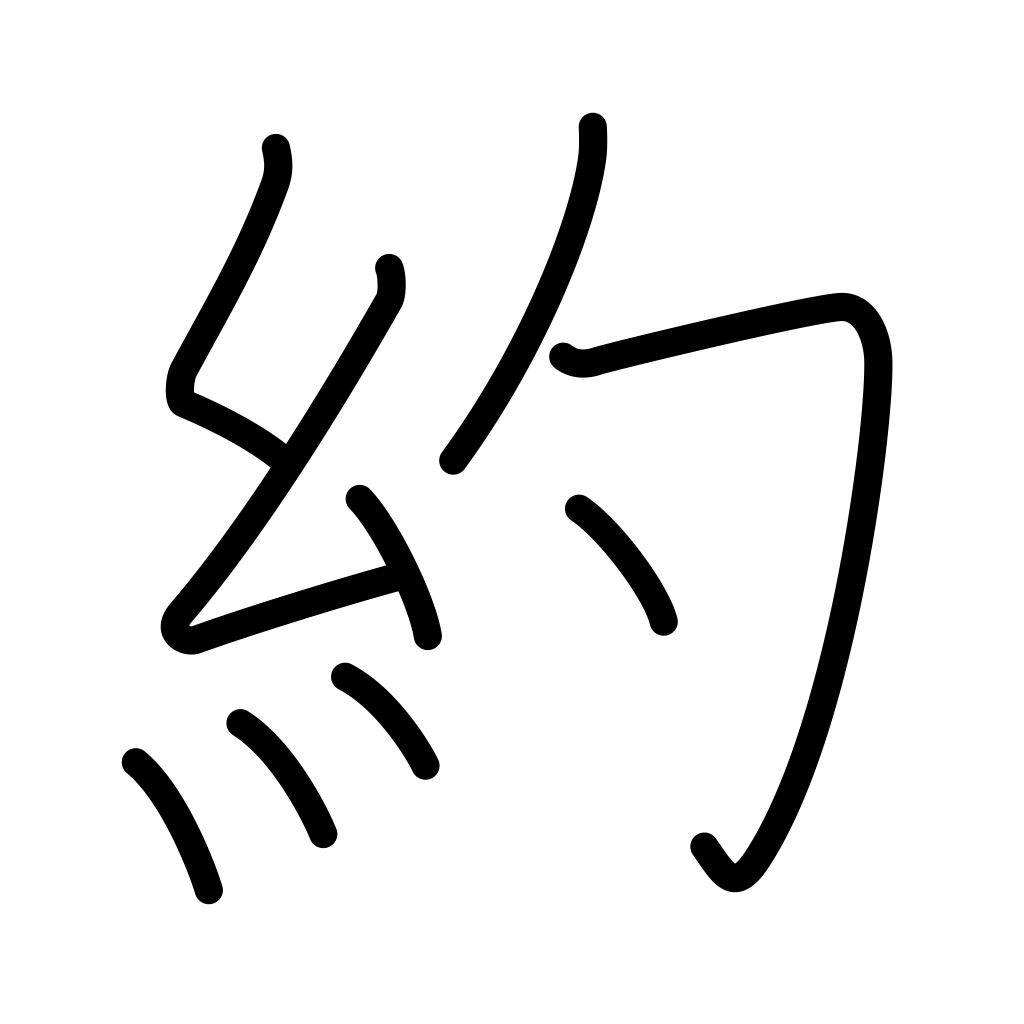
Meaning: promise, approximately, shrink